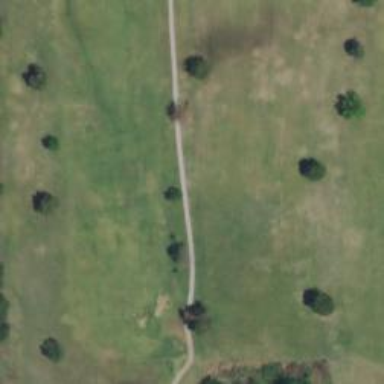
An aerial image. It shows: Service road designated as golf cart path.